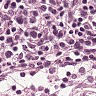
Metastatic tissue present: no